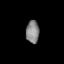
Tissue: lung
Cell type: Myeloid cells
Senescence score: 0.629
Nuclear area (px): 293
Mean DAPI intensity: 132.253